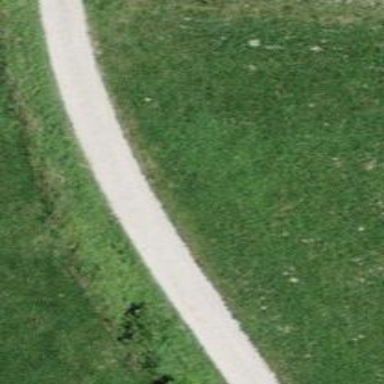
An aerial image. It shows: Compacted track road with grade3 tracktype.